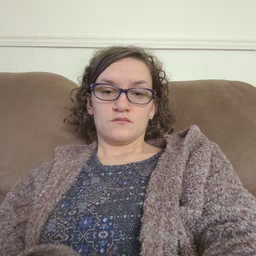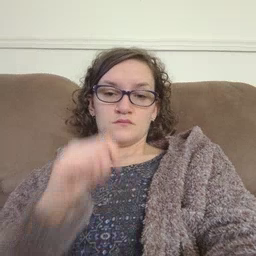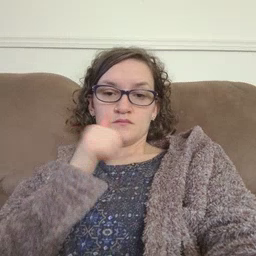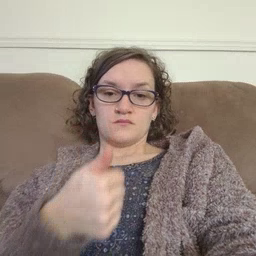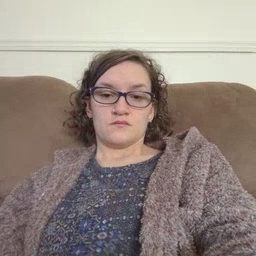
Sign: tomorrow